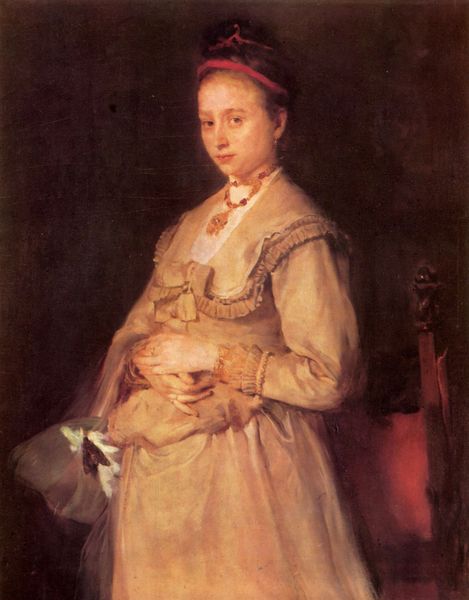
Titel: Porträt der Frau Gedon
Künstler: Wilhelm Maria Hubertus Leibl
Standort: München
Institution: Neue Pinakothek
Schlagwörter: dunkel, gemälde, hand, kopf, umhang, weiß, gelb, mädchen, ocker, braun, finger, frau, frisur, geste, haar, hell, hintergrund, holz, kleid, licht, mitte, mund, nase, ohrring, schmuck, schwarz, stuhl, zimmer, blick, dame, rot, tuch, beige, haube, hochformat, schleife, jung, arm, arme, augen, band, blass, bluse, gesicht, haarschmuck, halten, kragen, rembrandt, spitze, stehen, stirnband, ärmel, bildnis, hals, holland, hände, portrait, porträt, öl, gewand, gold, haare, kostüm, mantel, pose, sessel, stehend, mutter, ohrringe, spitzen, borte, haarreif, hübsch, rosa, seide, rund, sack, dutt, düster, haltung, creme, kette, haarband, sepia, kissen, bordüre, einfach, gefaltet, stuhllehne, bett, hochgesteckt, kammer, quaste, bauch, rüsche, rüschen, schwanger, ring, halskette, umarmen, medaillon, ringe, schlicht, künstler, beutel, tasche, schmetterling, fleck, knauf, taschentuch, verschränkt, armreif, halbprofil, handtasche, anhänger, amulett, portät, anblick, ohring, beet, historismus, zierde, geln, falter, motte, geschnitzt, geburt, zinnober, schwangere, hollande, täschchen, schwangerschaft, medalion, carrot, flammekuche, kpstüm, rubi, umstandskleid, braunes kleid, armne, schwärmer, haarschmcuk, lehrne